A time-domain waveform of one vibration snapshot from a rolling-element bearing is shown. Diagnose the bearing from this image, choosing from: normal, inner_race, outer_race, ball.
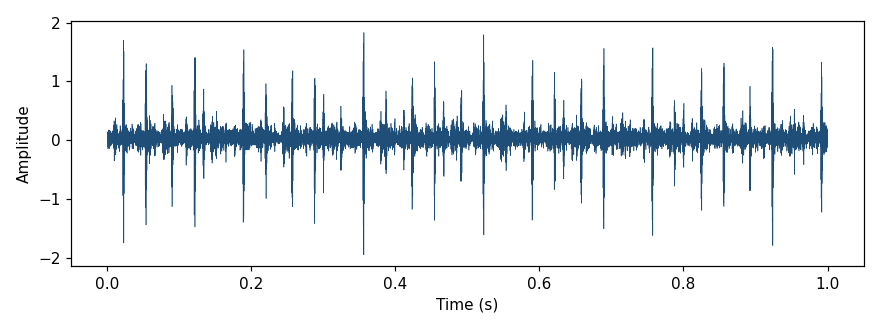
Answer: inner_race